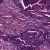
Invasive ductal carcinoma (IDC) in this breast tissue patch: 0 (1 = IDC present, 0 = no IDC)